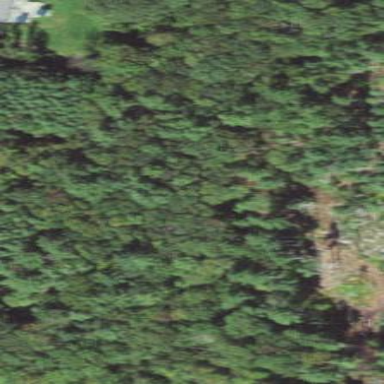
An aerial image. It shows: Mixed woodland area with various types of leaves.